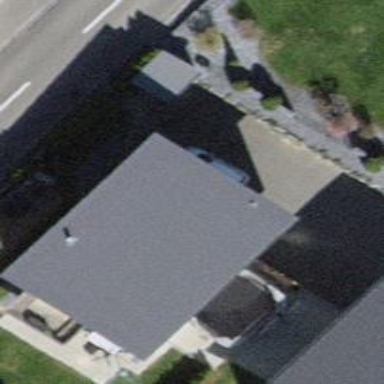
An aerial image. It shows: House with skillion roof shape.